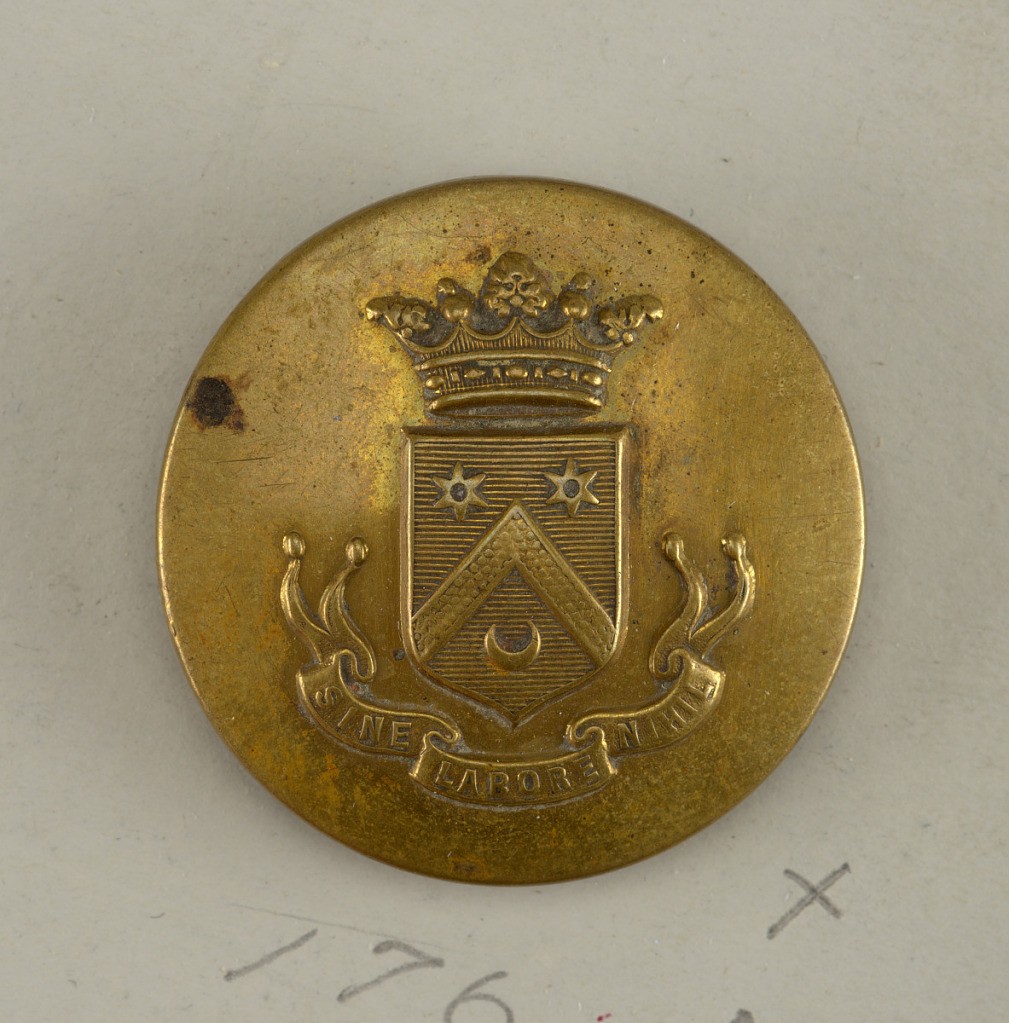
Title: Button
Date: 19th century
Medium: Brass
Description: slightly convex button showing a shield with heraldic devices; above it, a crown; below, ribbon with "Sine labore nihil." on reverse: "Superieur France."  Brass shank.

On card H